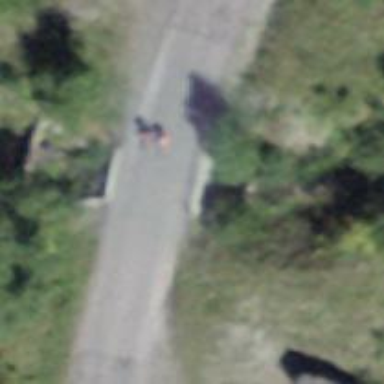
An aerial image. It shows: Unclassified road with bridge.